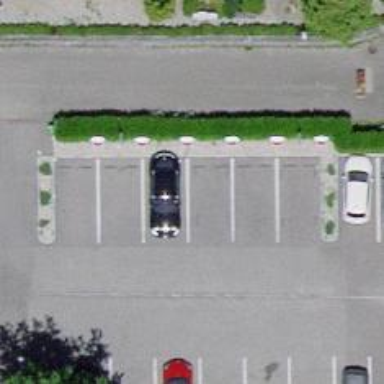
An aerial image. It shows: Charging station.